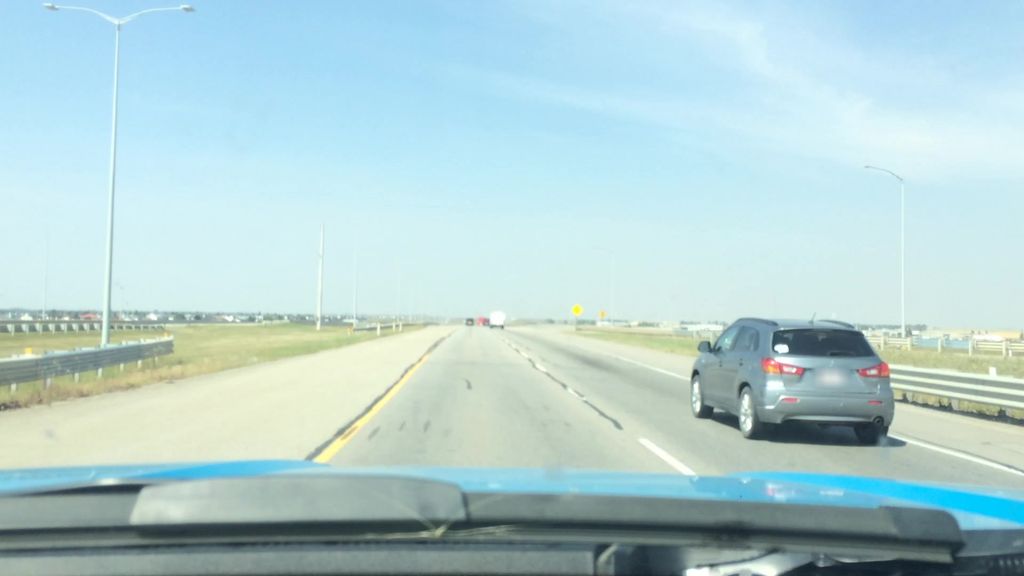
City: calgary